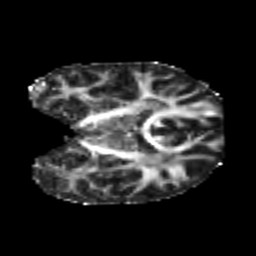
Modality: FA
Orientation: coronal
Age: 22
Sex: female
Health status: healthy
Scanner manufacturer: philips
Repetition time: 7.387 s
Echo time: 0.08599 s